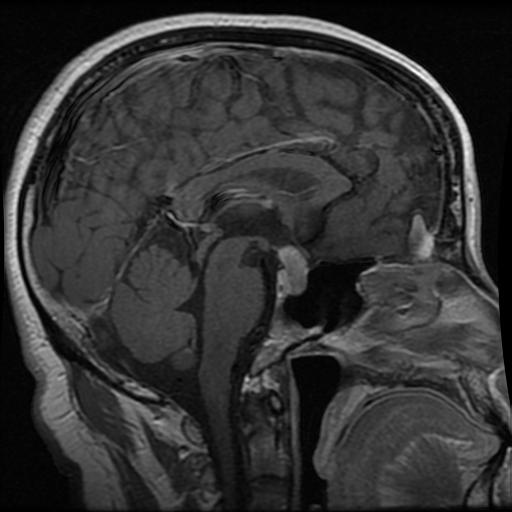
Label: pituitary